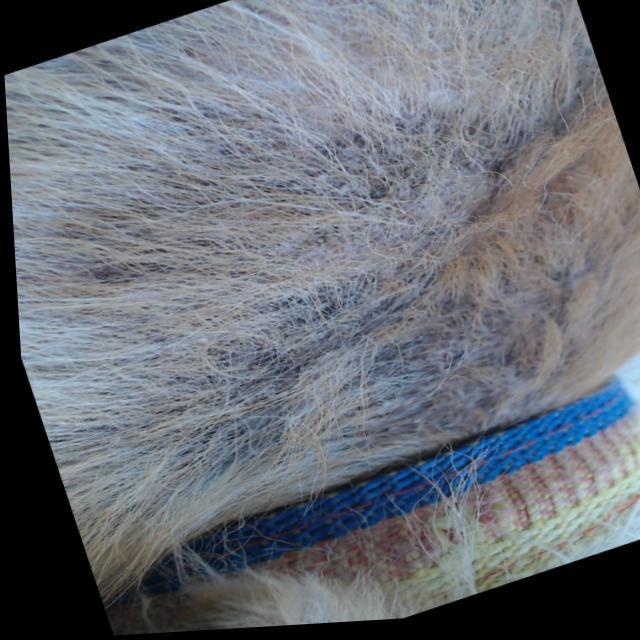
Canine demodicosis (Demodex mange) — caused by Demodex canis mites. Presents with alopecia, follicular papules, pustules, and comedones. Often localized on face and forelimbs.